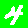
Digit: 4